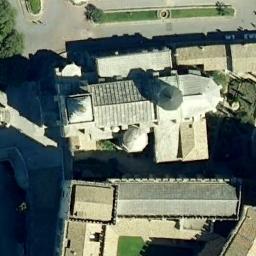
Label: palace